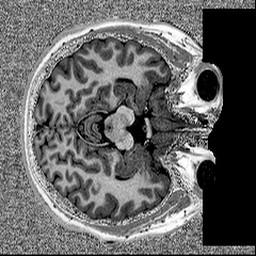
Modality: MP2RAGE
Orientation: axial
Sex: female